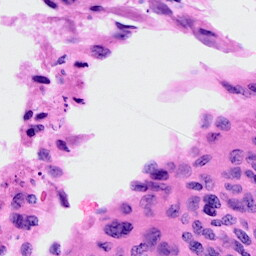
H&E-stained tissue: Cervix